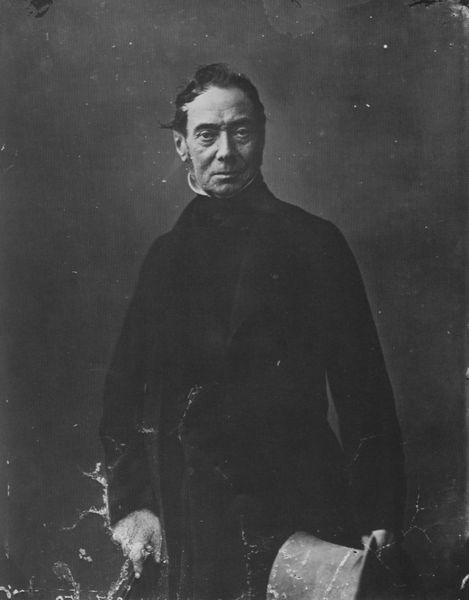
Titel: Hilaire Rouvillé, Marquis de Boissy (1798–1866)
Künstler: Gaspard-Félix Tournachon
Schlagwörter: chair, hands, hat, white, black, collar, dark, face, grey, hair, nose, old, portrait, robe, picture, hand, man, ear, head, eyes, light, black and white, colar, shadow, chin, coat, mouth, old man, jacket, photo, victorian, person, human, pose, shoulder, ears, studio, gothic, eye, cloth, fingers, cane, long, pale, stare, staring, gentleman, top hat, contrast, clothing, forehead, standing, photograph, photography, button, ring, shape, sleeves, depth, historic, tired, holding, stern, brows, moody, vintage, sinister, u, damaged, wrinkled, spotted, damage, full body, photograpy, severe, clean shaven, lips mouth, front facing, gothiv, fotografie